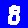
Digit: 8